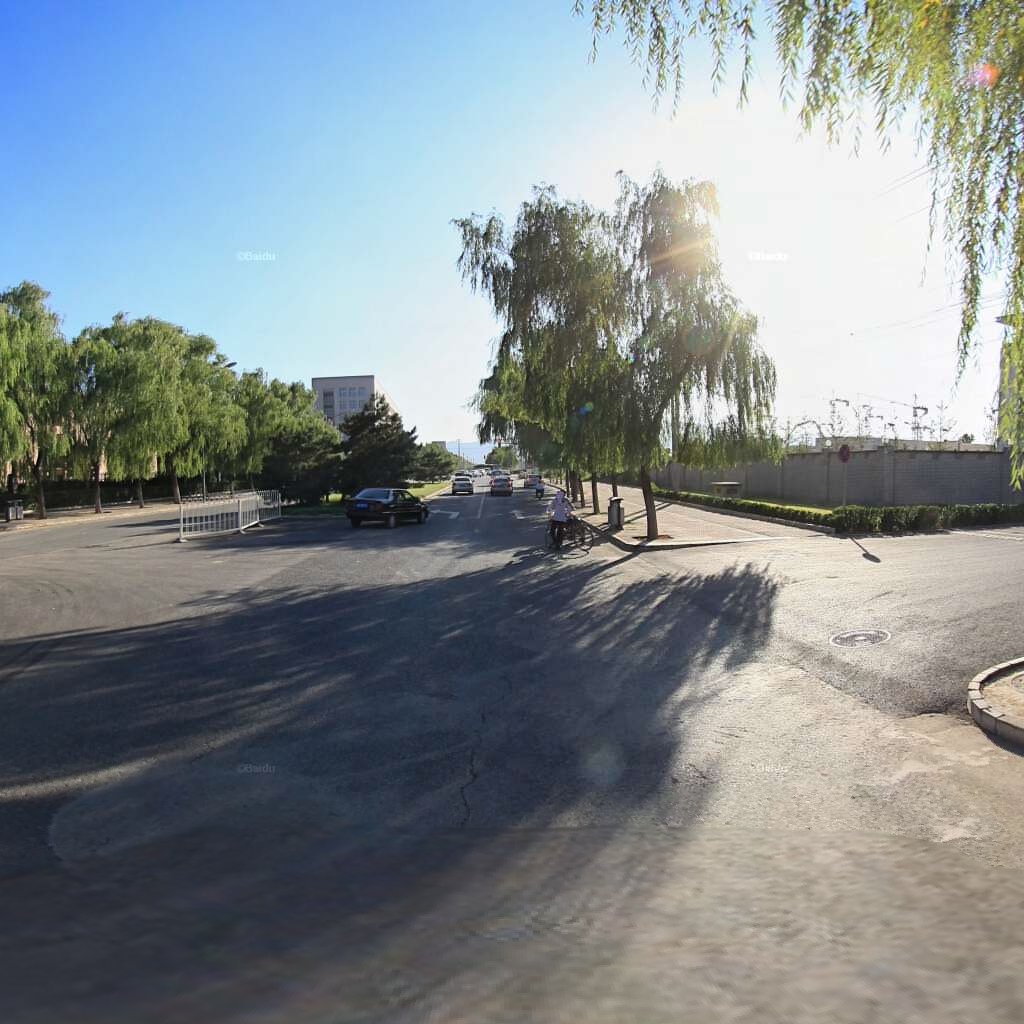
Region: Haidian
Road damage annotations: longitudinal crack, manhole cover